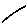
Label: line